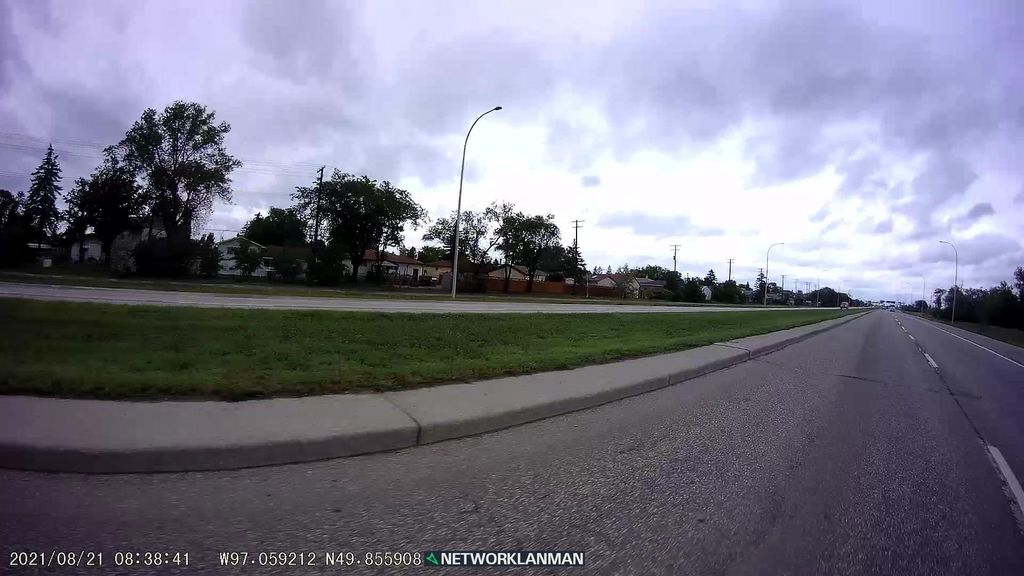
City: winnipeg